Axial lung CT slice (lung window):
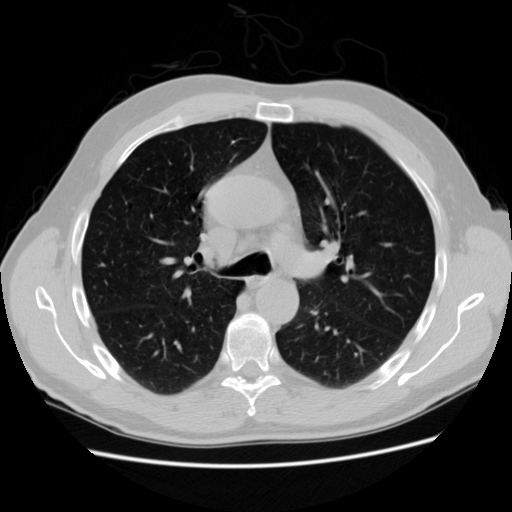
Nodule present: no